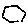
Label: hexagon